Field crop: maize
Growth stage: 1
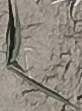
Species: sorghum